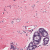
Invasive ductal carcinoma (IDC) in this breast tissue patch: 0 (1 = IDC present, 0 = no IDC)